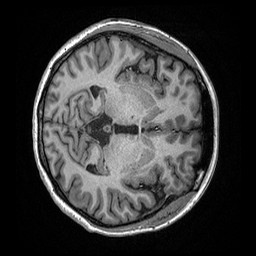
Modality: T1w
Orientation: axial
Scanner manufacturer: ge
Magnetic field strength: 3 T
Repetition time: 2.349 s
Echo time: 0.002968 s